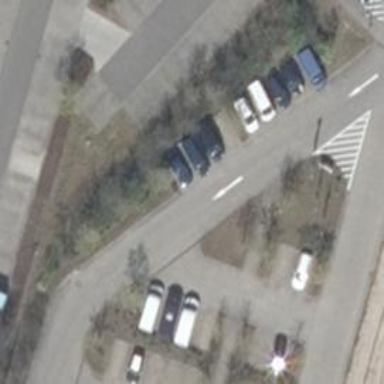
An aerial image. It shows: Road serving as parking aisle.